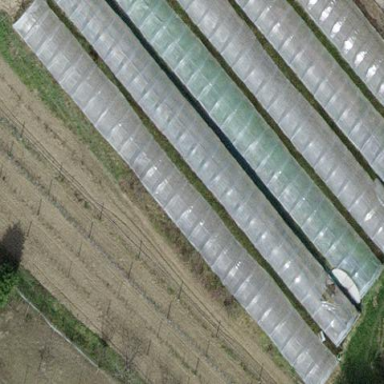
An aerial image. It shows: Area dedicated to greenhouse horticulture.